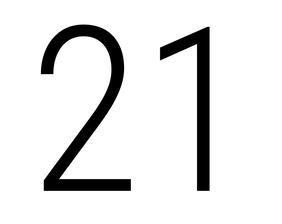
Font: Roboto_Condensed_Light